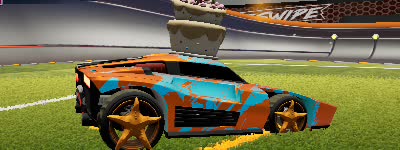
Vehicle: breakout